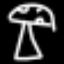
Label: mushroom